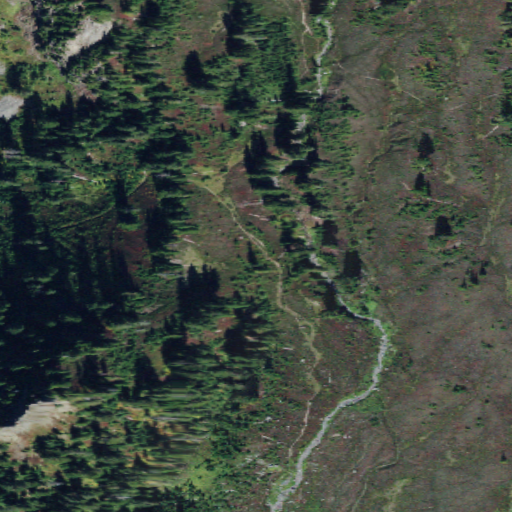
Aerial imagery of gap in Washington named Baker Pass containing shrub and evergreen forest